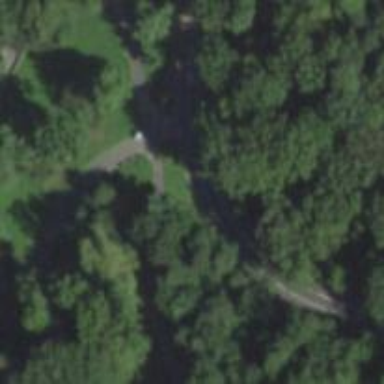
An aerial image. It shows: Footway with cycle track.